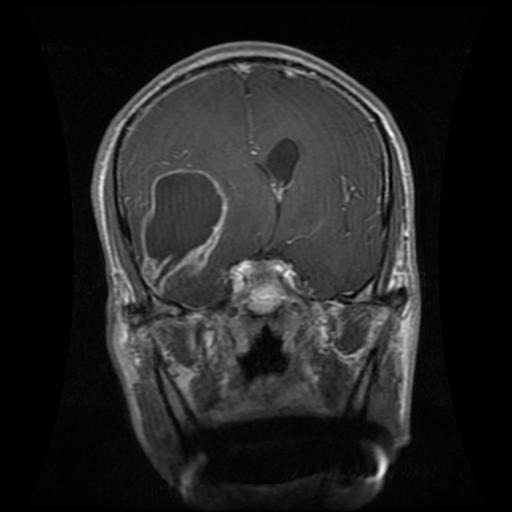
Label: glioma